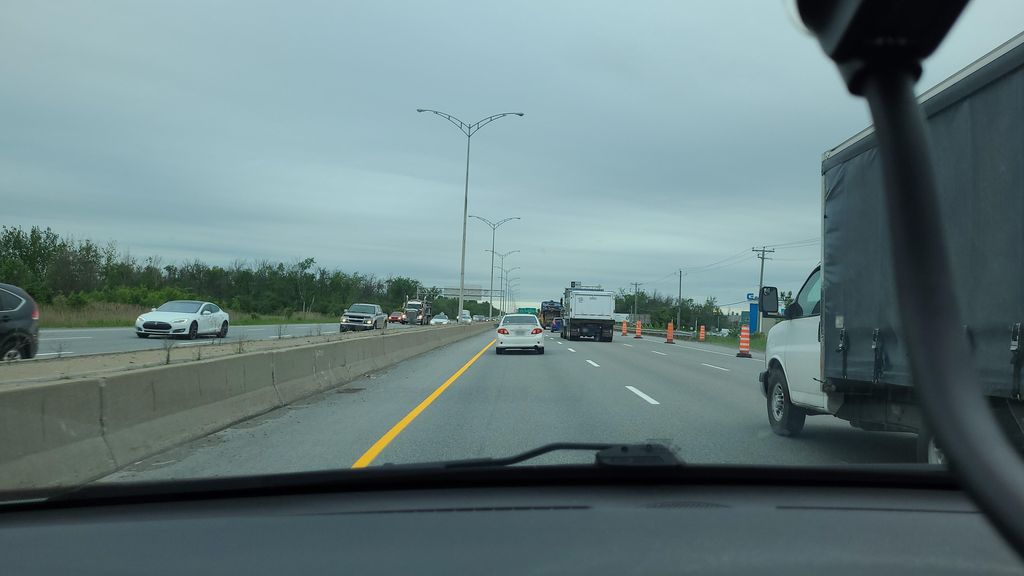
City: montreal